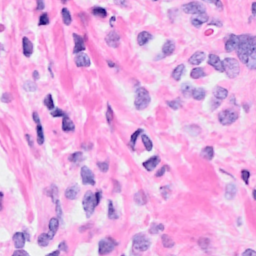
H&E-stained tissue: Breast